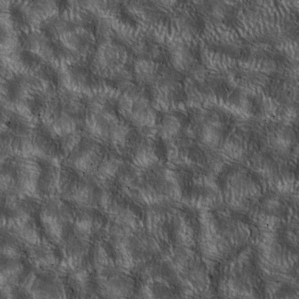
Label: non_frost